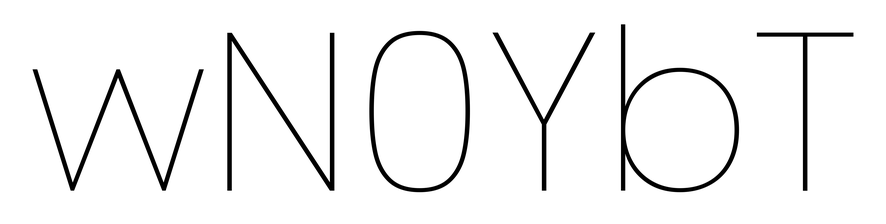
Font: Poppins-Thin